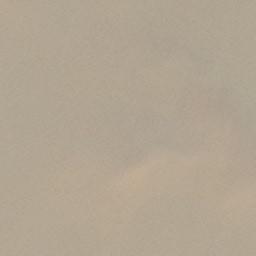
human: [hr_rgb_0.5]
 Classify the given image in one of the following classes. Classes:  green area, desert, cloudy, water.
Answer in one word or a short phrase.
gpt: desert